Question: I am relatively new to Python. I am trying to extract a particular part (column) of the text file. I am failing to get the output I expect.
Text file is as follows (hope the newline and carriage returns will be accessible)
'''
000022E4 ST0=FFFFFFFFFFFFFFFF ST1=FFFFFFFFFFFFFFFF ST2=FFFFFFFFFFFFFFFF ST3=FFFFFFFFFFFFFFFF ST4=FFFFFFFFFFFFFFFF ST5=FFFFFFFFFFFFFFFF ST6=FFFFFFFFFFFFFFFF ST7=FFFFFFFFFFFFFFFF CTRL=FFFF CS=0023 DS=002B ES=002B FS=0053 GS=002B SS=002B EAX=<PHONE> EBX=0063CC4C ECX=80049550 EDX=<PHONE> ESI=8004959F EDI=800495AB EBP=0063CD18 ESP=0063CC2C EFL=<PHONE> XMM0= XMM1= XMM2= XMM3= XMM4= XMM5= XMM6= XMM7= MXCSR=FFFFFFFF MM0= MM1= MM2= MM3=
000022E4 .text:main push ebp ESP=0063CC28
000022E4 .text:main+1 mov ebp, esp EBP=0063CC28
000022E4 .text:main+3 and esp, 0FFFFFFF0h ESP=0063CC20 PF=0 ZF=0
000022E4 .text:main+6 call __main ESP=0063CC1C
'''
The extracted result shall be as follows :
'''
push
mov
and
call
'''
I would love to see what would be the best way to extract this information from given text file.
(This is an example snippet, the actual text file is with huge number of file but with same format)
NOTE: Luckily, if the text file content from the query here is copy pasted to Notepad++ or any editor, the actual file structure can be seen (along with Newline and Carriage return).

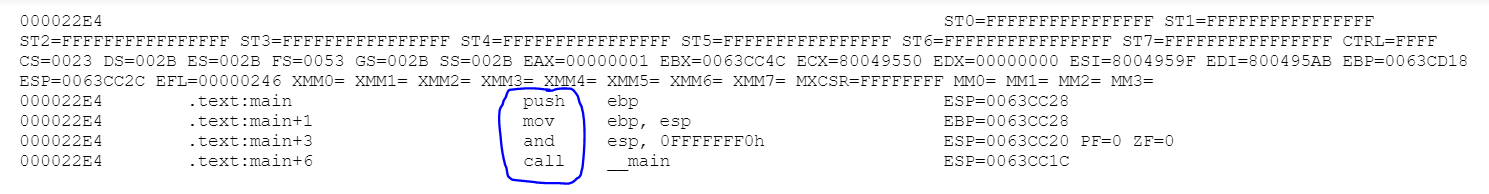
Answer: Regex doesn't seem appropriate here since your text file appears to use fixed-width columns. Use a slice to extract the column, trim whitespace and disregard any empty rows:
'''
result = []
with open("file.txt", "r") as f:
for line in f:
instruction = line[40:48].strip()
if instruction:
result.append(instruction)
print(result) # => ['push', 'mov', 'and', 'call']
'''